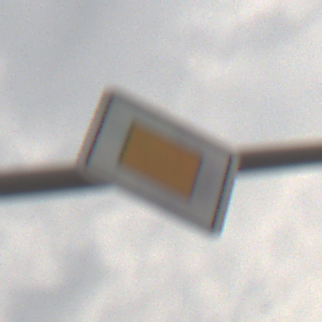
Verkehrszeichen: Vorfahrtsstrasse
Umgebung: Outdoor, Nature
Tageszeit: MorningAfternoon
Wetter: Overcast
Licht: Natural
Jahreszeit: NotSpecified
Kontrast: LowContrast